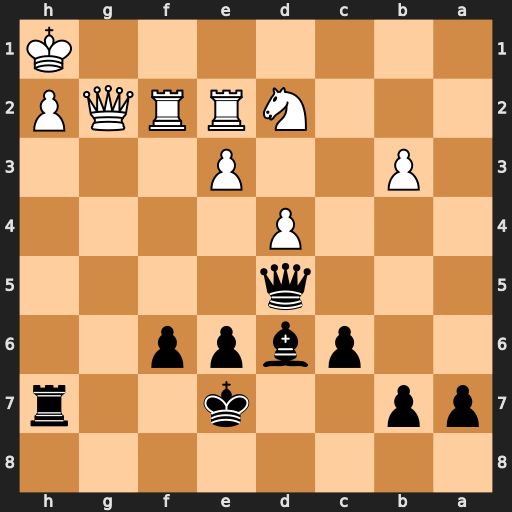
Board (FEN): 8/pp2k2r/2pbpp2/3q4/3P4/1P2P3/3NRRQP/7K
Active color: b
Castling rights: -
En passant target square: -
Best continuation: Rxh2+ Kg1 Rxg2+